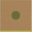
Piece: xx